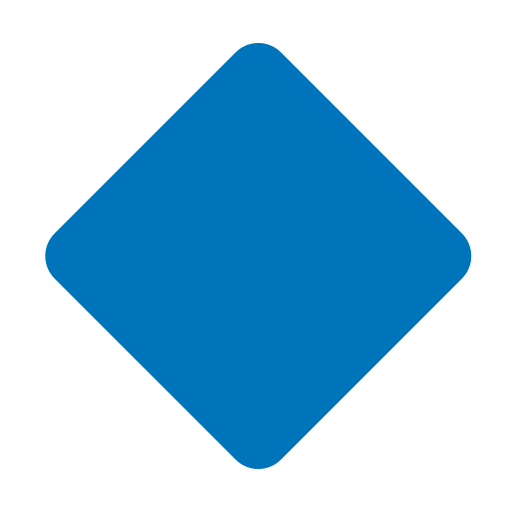
large blue diamond flat